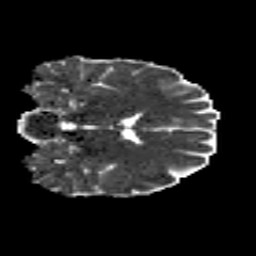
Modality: MD
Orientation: coronal
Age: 22
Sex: male
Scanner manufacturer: siemens
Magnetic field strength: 3 T
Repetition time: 8.8 s
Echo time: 0.085 s